Question: I developed a simple plugin for NetBeans IDE. I have a little problem with default key event on 'TopComponenet' of Wizard panel:
### For example:
I have a wizard with 3 steps. In second step I have a 'JTextField' where user put some values and after that appear a 'JList' below this text field. Everything is okay until user choose a some value from list and than press key then my panel goes to next Step 3. I attach a key listener to list something like:
'''
list = new JList(new PackagesListModel());
list.addKeyListener(new KeyAdapter() {
@Override
public void keyReleased(java.awt.event.KeyEvent evt) {
int keyCode = evt.getKeyCode();
if(keyCode == KeyEvent.VK_ENTER){
JList list = (JList)evt.getSource();
Object selectedPackage = list.getSelectedValue();
typePackageField.setText((String)selectedPackage);
}
}
});
'''
But this listener probably is invoking after default listener of 'TopComponenet' on wizard. How can I prevent moving user to next step using ENTER key?
I don't want this action (when user press ENTER then they go to the next step).
Forwarding to Kraal answer:
Problem is that i dont know where i can lookking for a JButton (to shuting down a listener). It sound strange but how i wrote. Im using a Netbeans Plaform WizzardDescriptor to generate a Wizzard (with 3 steps) . WizzardDescriptor is from package:
'''
org.openide.WizardDescriptor; // Dialogs API
'''
i puted to him a 3 instances of panels: from same package:
'''
org.openide.WizardDescriptor // Dialogs API
'''
it looks like:
'''
panels = new ArrayList<>();
panels.add(new LayoutWizardPanel1(selectedLayout));
panels.add(new LayoutWizardPanel2(selectedLayout));
panels.add(new LayoutWizardPanel3(selectedLayout));
WizardDescriptor wiz = new WizardDescriptor(new WizardDescriptor.ArrayIterator<>(panels));
'''
After this will generated something like:

in my program i have access to WizardDescriptor
'''
http://bits.netbeans.org/dev/javadoc/org-openide-dialogs/org/openide/WizardDescriptor.html
'''
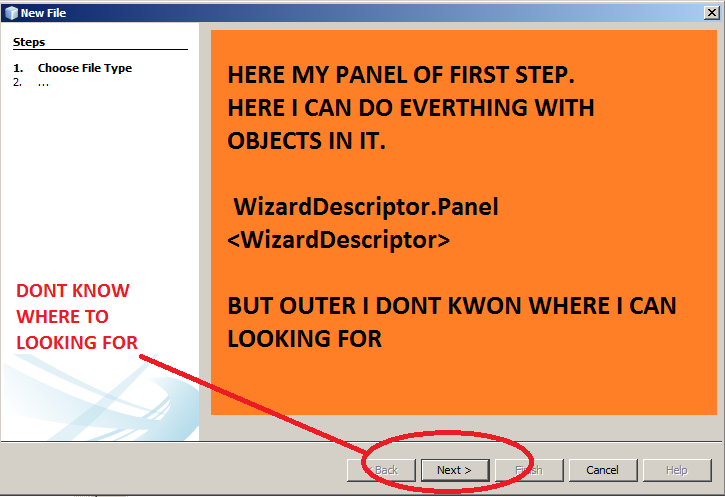
Answer: >
If you want key in your list has precedence over the default button then you have to use <URL> to attach an action to your list when it's focused:
'''
KeyStroke enterKeyStroke = KeyStroke.getKeyStroke(KeyEvent.VK_ENTER, 0);
Action updateTextfieldAction = new AbstractAction() {
@Override
public void actionPerformed(ActionEvent e) {
JList list = (JList)evt.getSource();
Object selectedPackage = list.getSelectedValue();
typePackageField.setText((String)selectedPackage );
}
};
list = new JList(new PackagesListModel());
list.getInputMap().put(enterKeyStroke, "enter");
list.getActionMap().put("enter", updateTextfieldAction);
'''
Note that <URL>. This means that if your list has focus and key is pressed, then the action attached to this key stroke will be performed.
By this way your action will always have precedence over the next button's action, either if this button is the <URL> or it has attached an action using key bindings using 'WHEN_IN_FOCUSED_WINDOW' like this:
'''
JButton button = new JButton(nextStepAction);
button.getInputMap(JComponent.WHEN_IN_FOCUSED_WINDOW).put(enterKeyStroke, "enter");
button.getActionMap().put("enter", nextStepAction);
'''
Where 'nextStepAction' would be the action to go to wizard's next step.
See also <URL>
---
## Example
Please cosider the example below. Note if you focus another component but list the the default action is performed. I've set the button as frame's root pane default button and I've attached an action using 'WHEN_IN_FOCUSED_WINDOW' just to prove that 'WHEN_FOCUSED' action has precedence over those.
'''
import java.awt.BorderLayout;
import java.awt.FlowLayout;
import java.awt.event.ActionEvent;
import java.awt.event.KeyEvent;
import javax.swing.AbstractAction;
import javax.swing.Action;
import javax.swing.JButton;
import javax.swing.JComponent;
import javax.swing.JFrame;
import javax.swing.JList;
import javax.swing.JOptionPane;
import javax.swing.JPanel;
import javax.swing.JScrollPane;
import javax.swing.JTextField;
import javax.swing.KeyStroke;
import javax.swing.SwingUtilities;
public class Demo {
private JList list;
private JTextField textField;
private void createAndShowGUI() {
KeyStroke enterKeyStroke = KeyStroke.getKeyStroke(KeyEvent.VK_ENTER, 0);
Action nextStepAction = new AbstractAction("Next") {
@Override
public void actionPerformed(ActionEvent e) {
JOptionPane.showMessageDialog(null, "Going to step 3!", "Message", JOptionPane.INFORMATION_MESSAGE);
}
};
Action updateTextfieldAction = new AbstractAction() {
@Override
public void actionPerformed(ActionEvent e) {
textField.setText((String)list.getSelectedValue());
}
};
list = new JList(new String[]{"Item 1", "Item 2", "Item 3"});
list.setPrototypeCellValue("This is a list's prototype cell value.");
list.getInputMap().put(enterKeyStroke, "enter");
list.getActionMap().put("enter", updateTextfieldAction);
textField = new JTextField(15);
JPanel listPanel = new JPanel();
listPanel.add(new JScrollPane(list));
listPanel.add(textField);
JButton button = new JButton(nextStepAction);
button.getInputMap(JComponent.WHEN_IN_FOCUSED_WINDOW).put(enterKeyStroke, "enter");
button.getActionMap().put("enter", nextStepAction);
JPanel buttonsPanel = new JPanel(new FlowLayout(FlowLayout.TRAILING));
buttonsPanel.add(button);
JFrame frame = new JFrame("Demo");
frame.setDefaultCloseOperation(JFrame.DISPOSE_ON_CLOSE);
frame.add(listPanel);
frame.add(buttonsPanel, BorderLayout.PAGE_END);
frame.getRootPane().setDefaultButton(button);
frame.pack();
frame.setLocationRelativeTo(null);
frame.setVisible(true);
}
public static void main(String[] args) {
SwingUtilities.invokeLater(new Runnable() {
@Override
public void run() {
new Demo().createAndShowGUI();
}
});
}
}
'''
---
## Other comments
Please note that if you want avoid all this matter, you could attach a <URL> for further details.